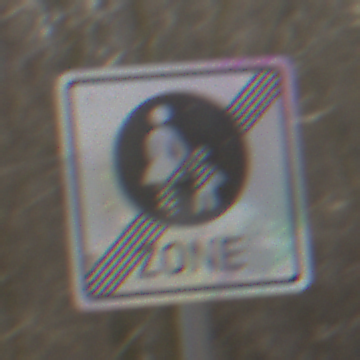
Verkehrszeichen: EndeFussgaengerzone
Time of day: MorningAfternoon
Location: Outdoor (Nature)
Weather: Clear
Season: Winter
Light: Natural